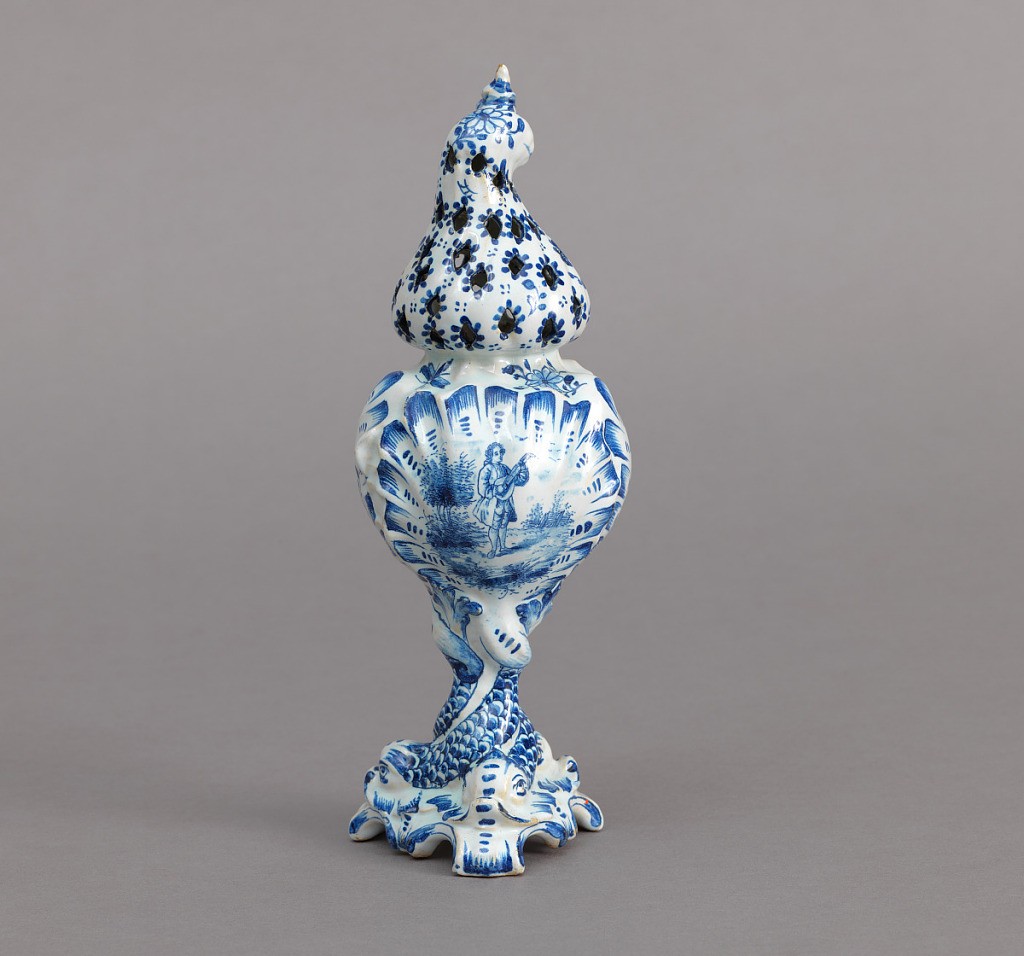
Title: caster
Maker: Albertus Kiell
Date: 1875–1900
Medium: earthenware, glaze
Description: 6-footed scroll base, stem formed by 3 twisted dolphins; 3-sided shell- shaped body; twisted, cap-shaped top with pierced holes, surmounted by small spiral finial; painted in underglaze blue on white with dolphins on stem, man with violin on one side panel, floral and leaf motifs top section